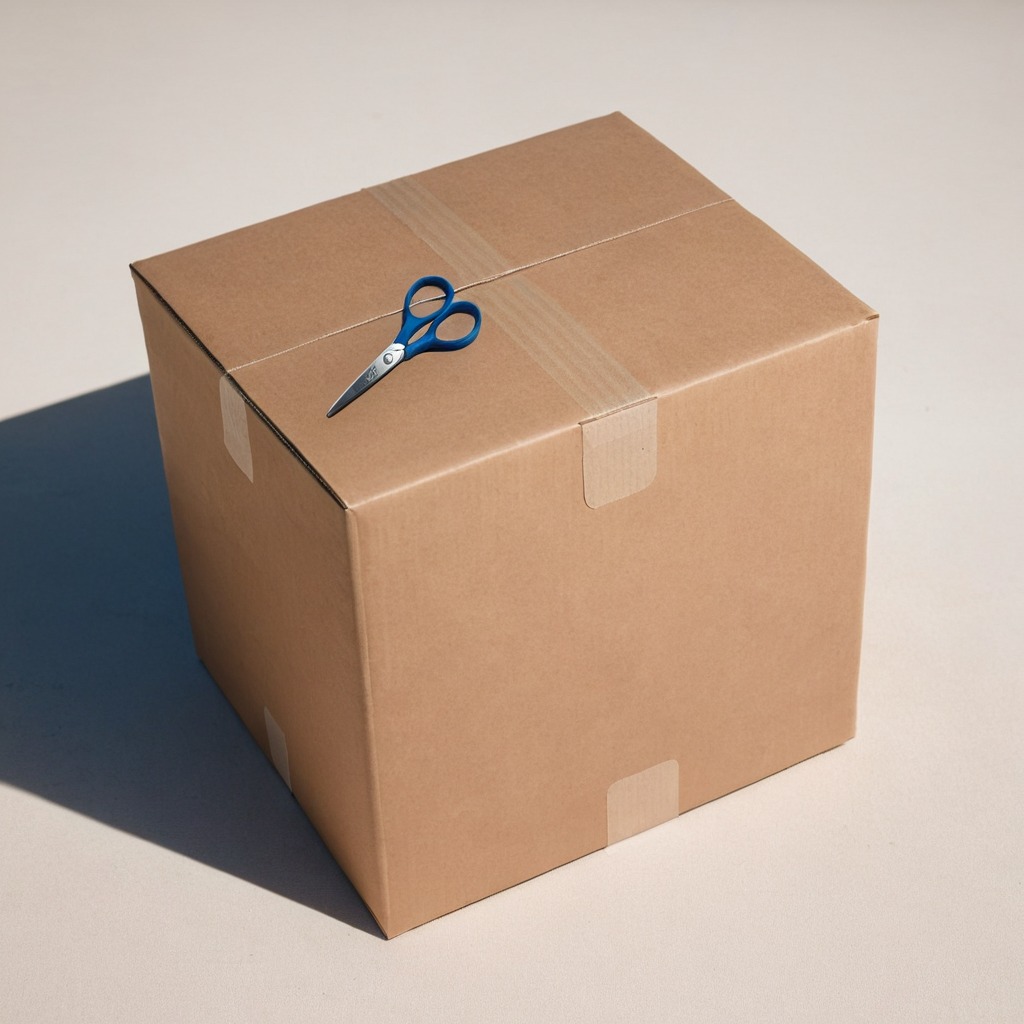
A scissor lying on a clean dry cardboard box surface in an outdoor workshop during daytime bright natural light soft shadows slightly creased but